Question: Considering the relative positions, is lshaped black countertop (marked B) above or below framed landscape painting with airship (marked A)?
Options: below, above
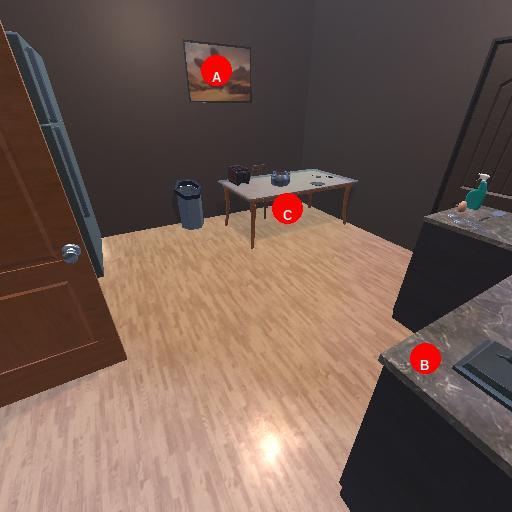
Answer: below